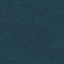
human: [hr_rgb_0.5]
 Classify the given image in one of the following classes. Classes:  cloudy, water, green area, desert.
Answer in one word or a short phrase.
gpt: green area